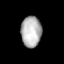
Tissue: prostate
Cell type: Myeloid cells
Senescence score: 0.268
Nuclear area (px): 616
Mean DAPI intensity: 179.201